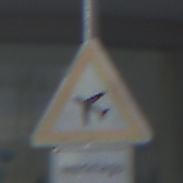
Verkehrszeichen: FlugbetriebRechts
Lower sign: ZeitangabenMitBeschraenkungAufWochentage1
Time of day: MorningAfternoon
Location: Outdoor (Urban)
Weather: PartlyCloudy
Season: NotSpecified
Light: Natural